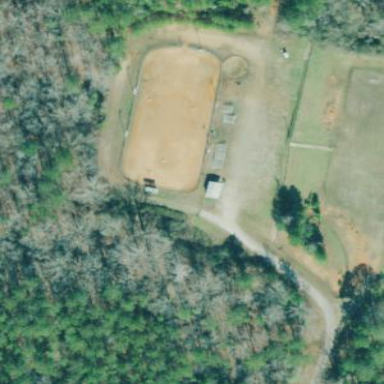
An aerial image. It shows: Equestrian pitch with dirt surface.